Question: I simply want my legend which is now in the form of the left bar in the following image, to be shown in the form of the bar in the right side. I couldn't find anything related for arcGIS. those anyone know?
Thank you so much for your help.
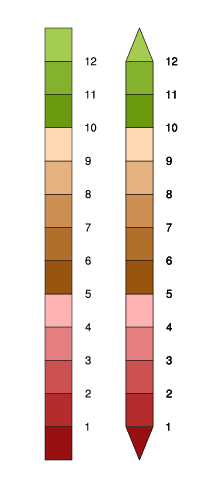
Answer: Unfortunately I don't think there is an elegant way to do this, only a work-around:
In Layout View, convert the legend to graphics. (Make sure your data and legend are in their final product state as your legend will no longer be dynamically linked to your data).
Right-click on the legend and ungroup the elements in the legend. Repeat as many times as necessary in order to be able to select an individual rectangle.
Manually convert the two rectangles into triangles. One way to do this would be to activate the "Draw" toolbar and draw white polygons over parts of each rectangle.
Once finished, regroup everything.
Again, not the prettiest solution but I don't believe ArcMap has this functionality.
Good luck!
Tom